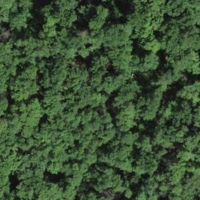
EUNIS habitat code: 41
Species observed at this site:
Cardamine heptaphylla